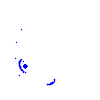
Particle: pion